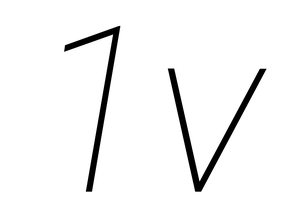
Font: Roboto-Italic_Thin_Italic